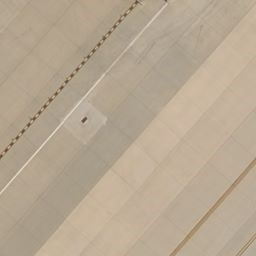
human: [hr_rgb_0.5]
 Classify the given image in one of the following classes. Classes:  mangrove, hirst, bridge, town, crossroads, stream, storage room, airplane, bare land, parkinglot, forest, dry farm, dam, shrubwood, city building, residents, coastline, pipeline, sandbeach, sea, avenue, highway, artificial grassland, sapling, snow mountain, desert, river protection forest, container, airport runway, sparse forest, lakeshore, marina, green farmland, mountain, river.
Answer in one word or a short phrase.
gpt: airport runway